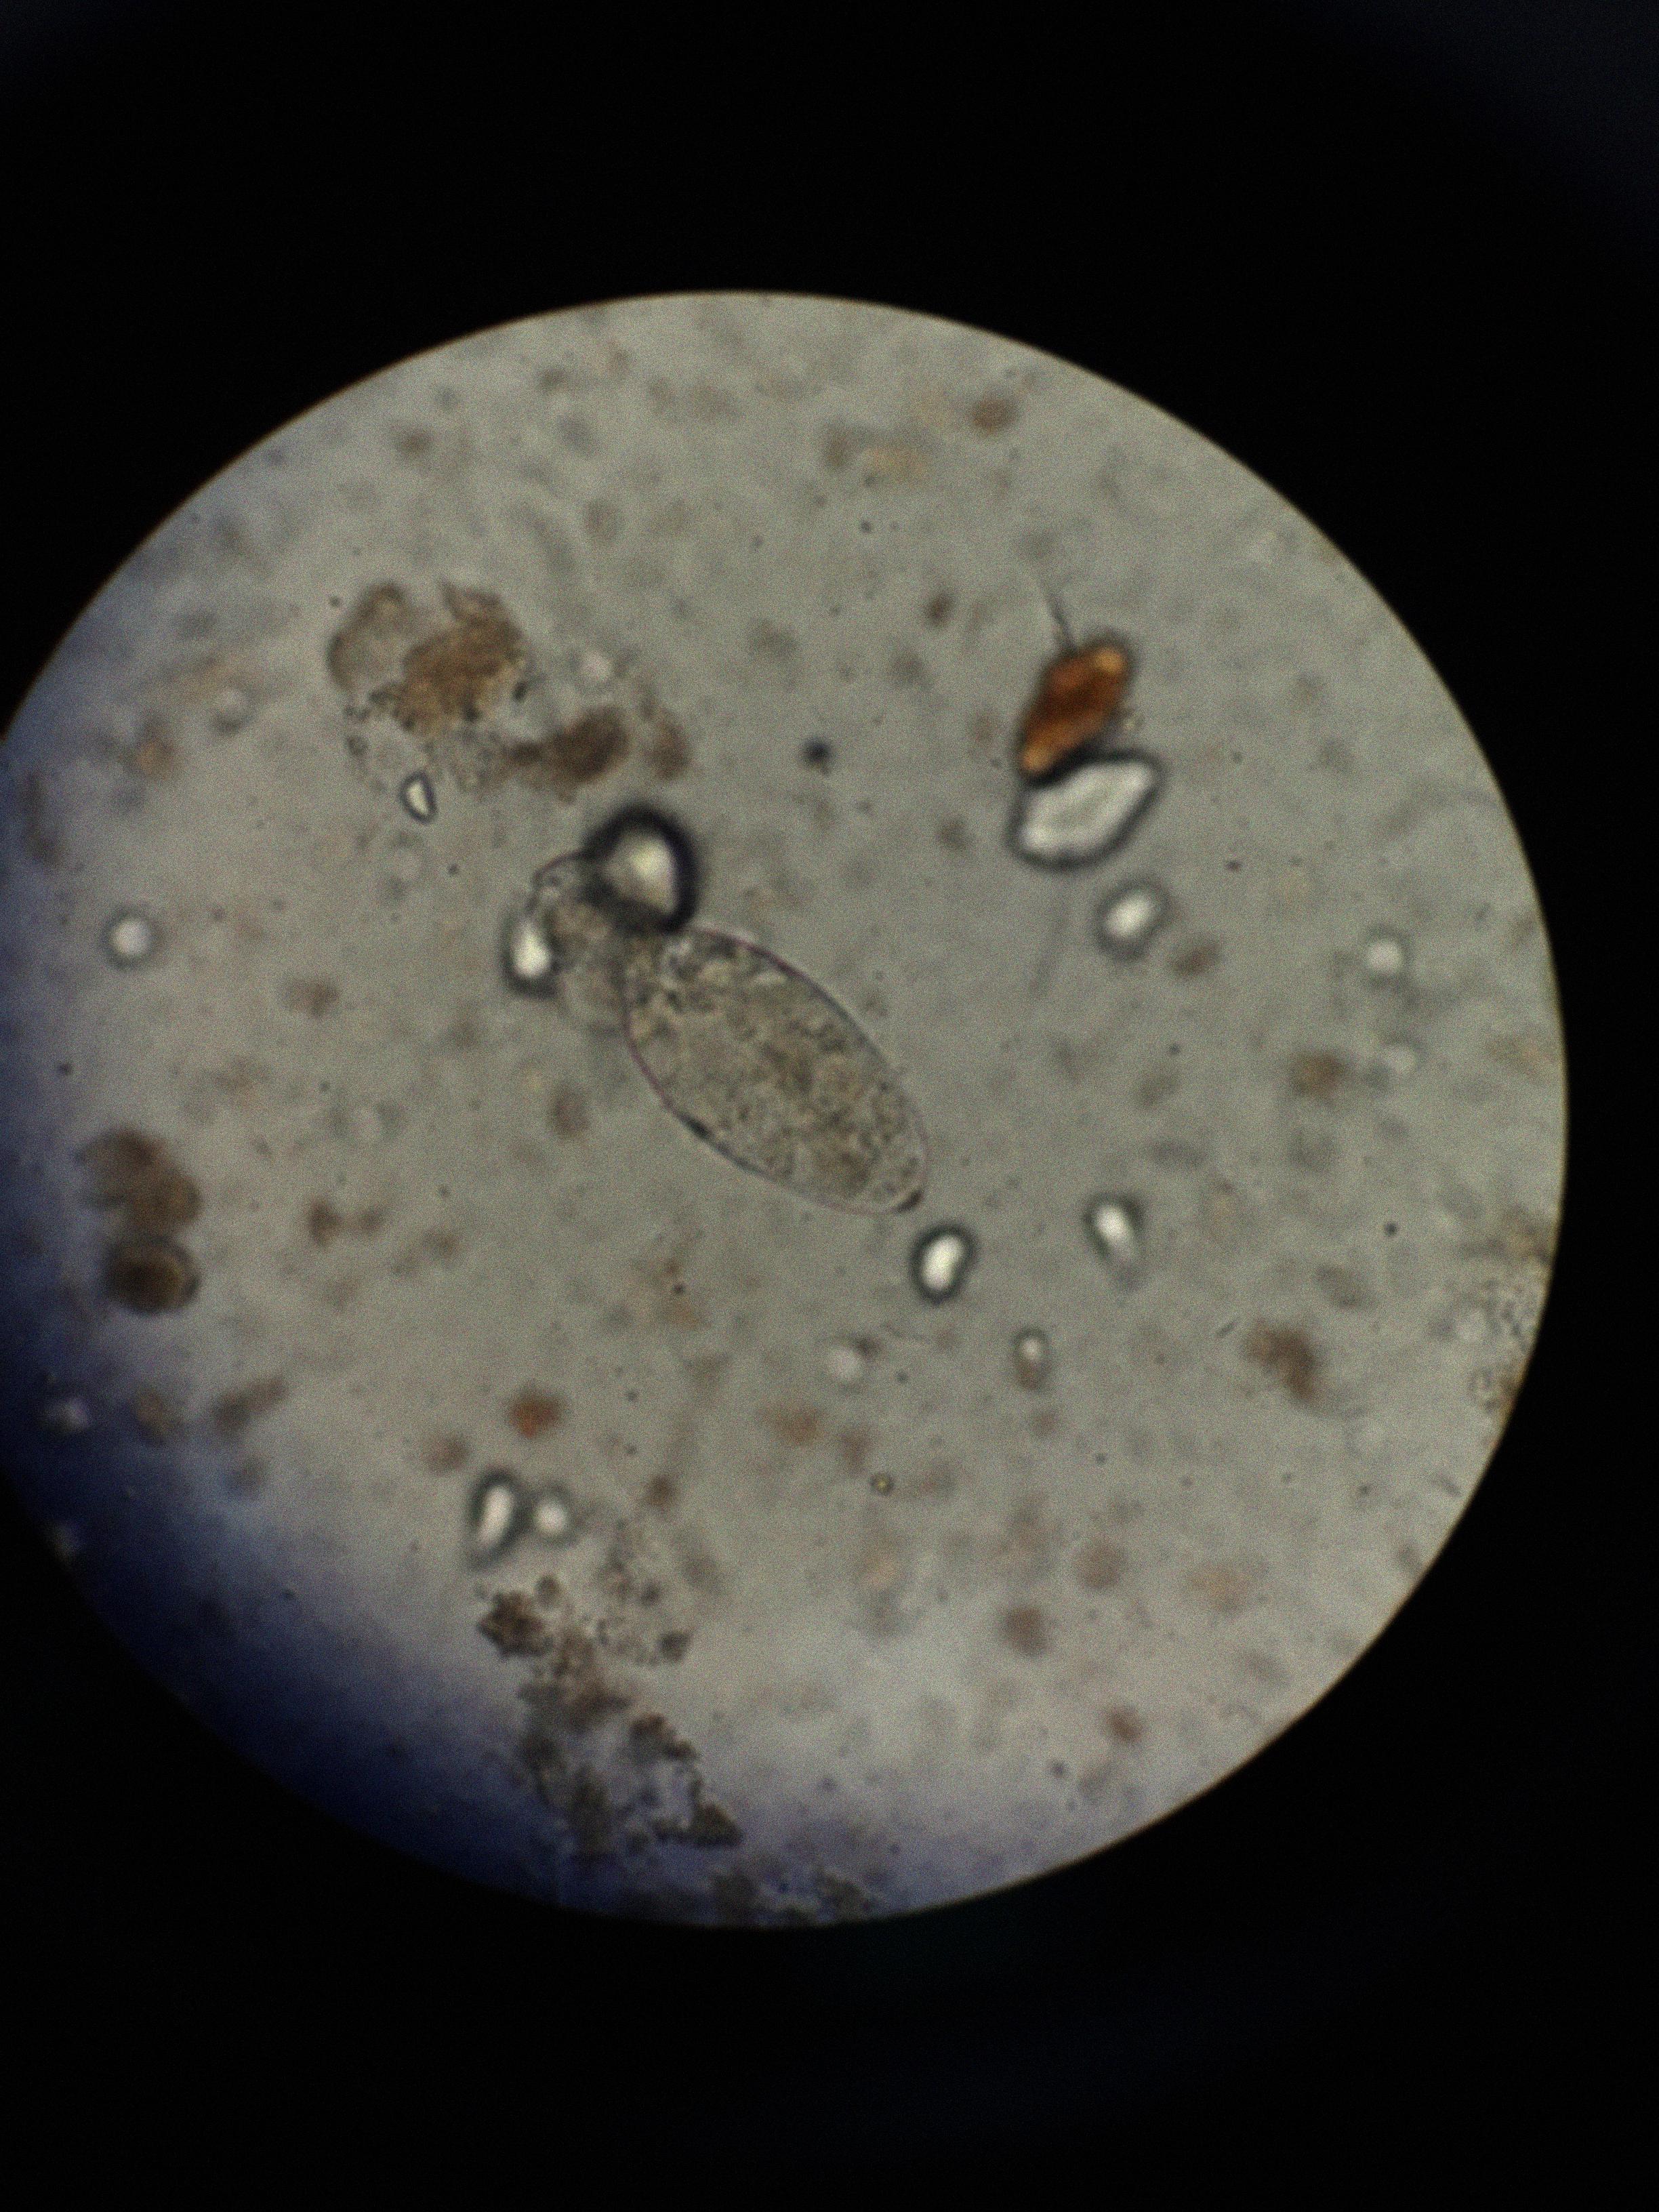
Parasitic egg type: Fasciolopsis buski